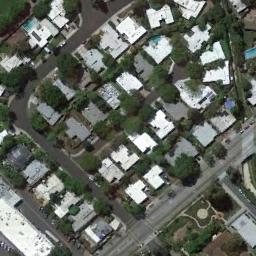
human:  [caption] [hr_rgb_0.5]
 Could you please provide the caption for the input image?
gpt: The medium residential area has lots of neatly arranged houses and some trees are among these houses .

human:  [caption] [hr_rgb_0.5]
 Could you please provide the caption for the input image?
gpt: Houses in medium - sized residential areas vary in size .

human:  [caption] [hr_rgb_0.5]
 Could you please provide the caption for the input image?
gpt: Many buildings are in medium residential area .

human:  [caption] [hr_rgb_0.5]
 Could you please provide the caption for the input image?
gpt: The medium residential is next to the road and some trees .

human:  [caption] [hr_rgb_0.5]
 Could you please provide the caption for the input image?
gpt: There are many white buildings on the medium residential area .